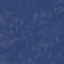
Land use / land cover class: HerbaceousVegetation